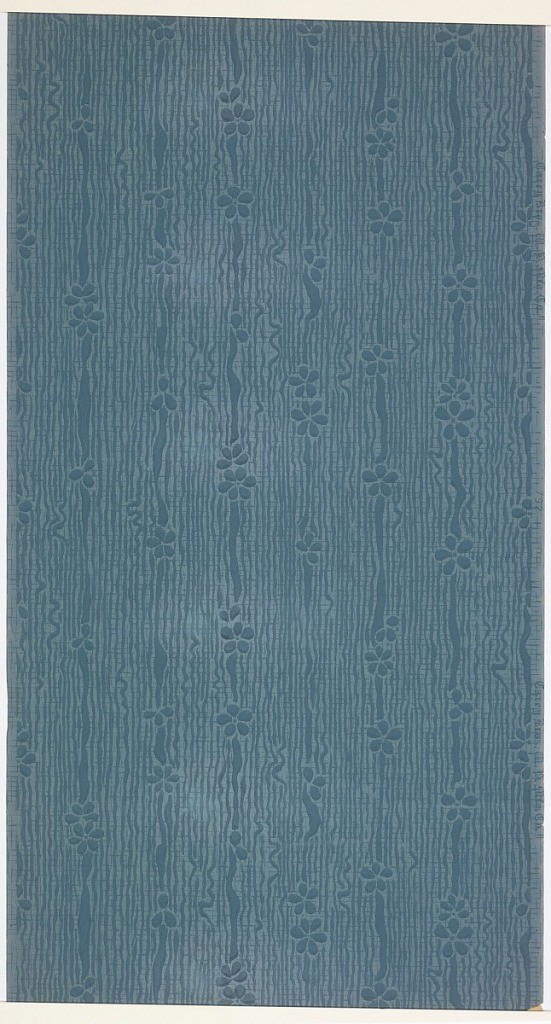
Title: Sidewall
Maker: Carey Bros. W.P. Mfg. Co., Philadelphia, Pennsylvania, founded 1882
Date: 1905–1915
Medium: Machine-printed paper
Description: Floral stripe or striae design, composed of small daisy-like flowers on ribbon. Printed in blue on blue ground.